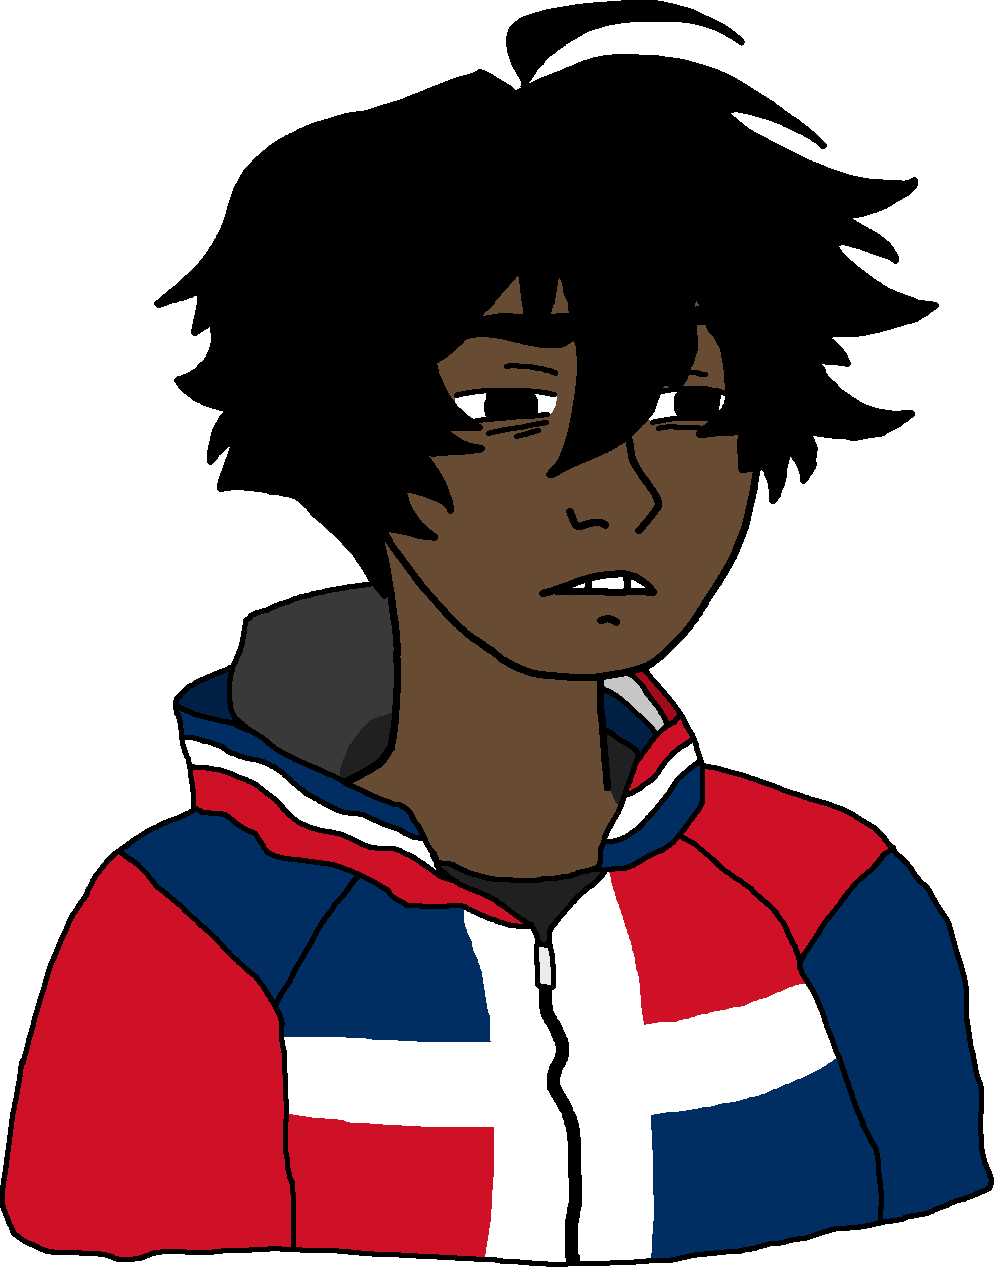
Label: 5_Twinkjak